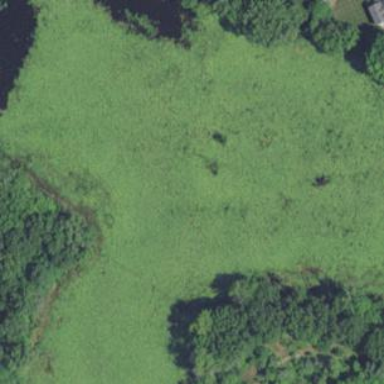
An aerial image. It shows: Pond surrounded by natural water.